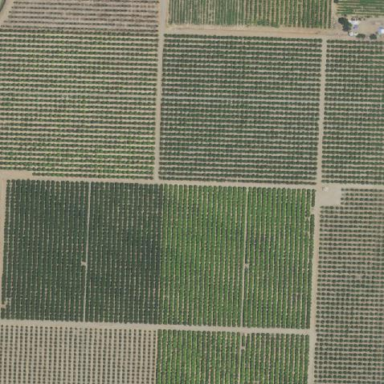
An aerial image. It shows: Orange orchard with rows of vibrant orange trees.